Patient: sex F, age 65
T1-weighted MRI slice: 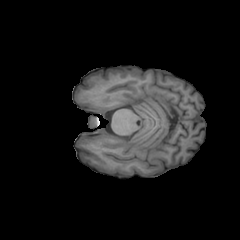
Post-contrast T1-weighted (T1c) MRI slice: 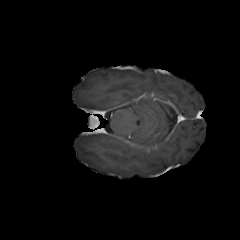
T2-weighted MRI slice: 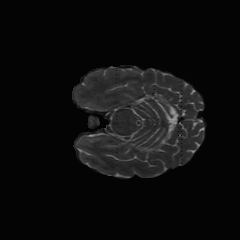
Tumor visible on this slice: no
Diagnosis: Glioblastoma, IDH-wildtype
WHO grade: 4